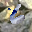
Label: 6